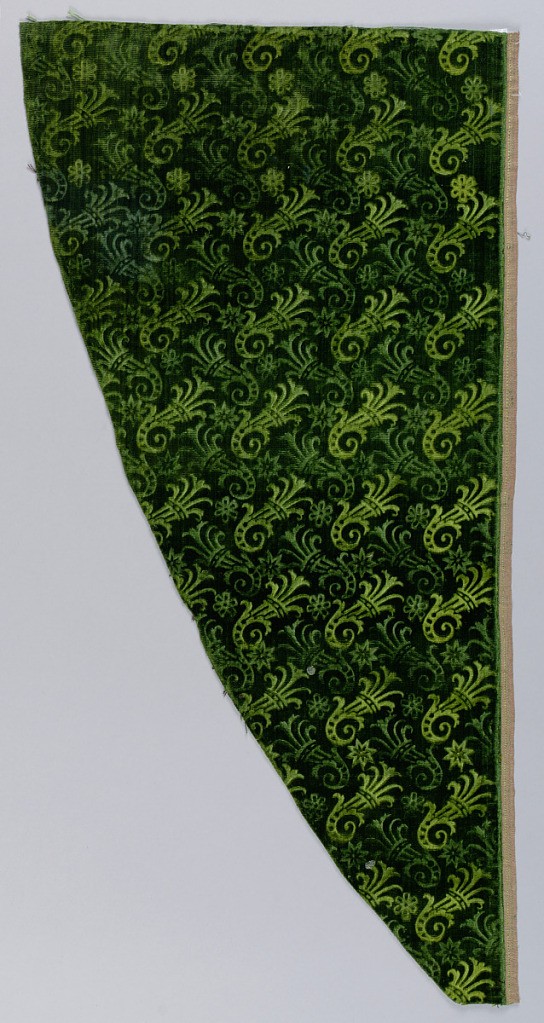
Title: Fragment
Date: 17th century
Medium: silk Technique: velvet, supplementary warp forming pile, then stamped (embossed)
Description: Irregularly shaped green velvet with stamped pattern of diagonal floral shapes.